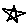
Label: star